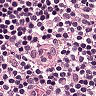
Metastatic tissue present: no